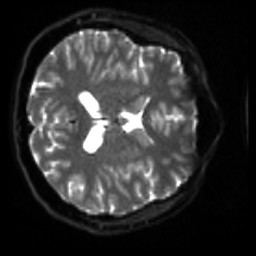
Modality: sbref
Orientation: axial
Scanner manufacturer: siemens
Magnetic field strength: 3 T
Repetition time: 4 s
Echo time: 0.0594 s